Question: I'm trying to implement a static HTML template to CAKEPHP and is stuck in a problem. The main problem is I can't figure out why the problem is appearing. Below is the image that'll tell more.

The image (slider) that is being displayed in the static HTML version is not being displayed on the CAKEPHP version, while I've made sure all the necessary CSS and JS files are included, but no solution yet. Haven't faced this problem before, so what might be causing this?
I tried to fix the width and height of the image in the code but the image is still not being displayed and shows as 0*0 pixels as in the image.
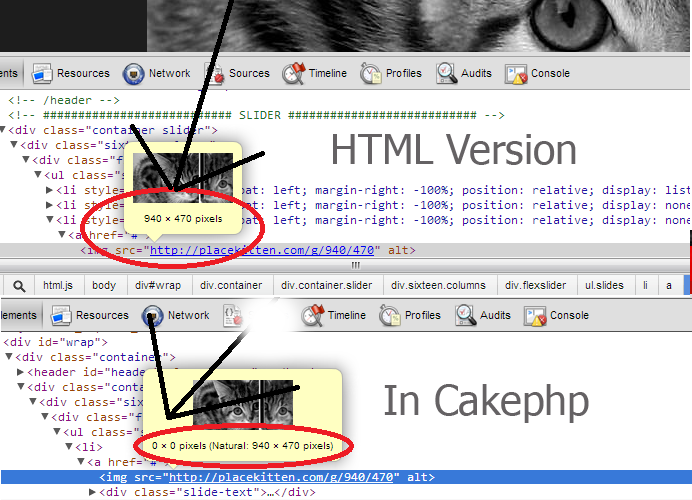
Answer: This problem may occur when you have included multiple versions of jquery library at once. Make sure you have loaded single jquery file only.
The included jquery-slider may have been confused between two jquery files of different versions.